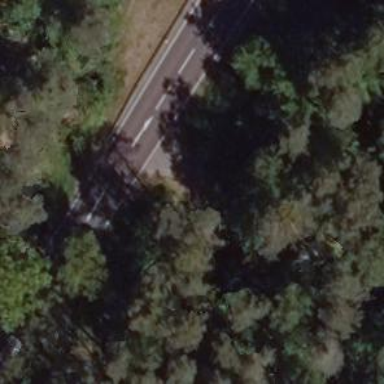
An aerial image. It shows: Asphalt road classified as primary highway.